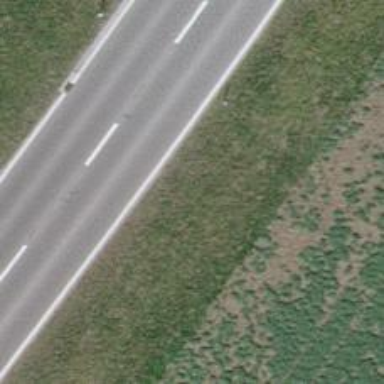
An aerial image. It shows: Asphalt cycleway.